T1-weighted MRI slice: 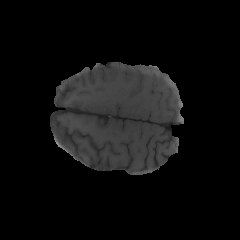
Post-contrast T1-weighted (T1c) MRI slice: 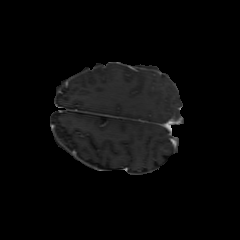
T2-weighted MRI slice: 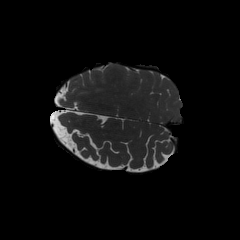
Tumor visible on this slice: no